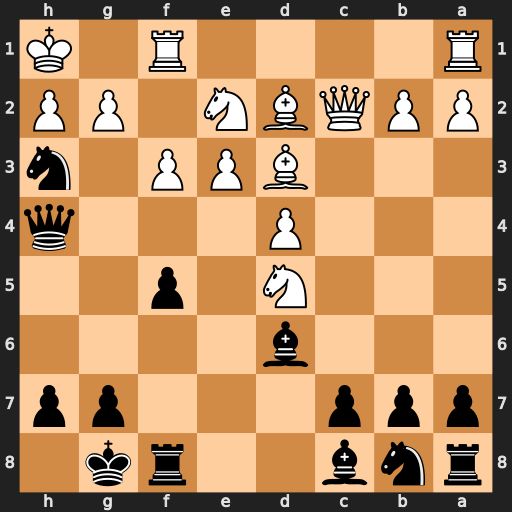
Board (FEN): rnb2rk1/ppp3pp/3b4/3N1p2/3P3q/3BPP1n/PPQBN1PP/R4R1K
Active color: b
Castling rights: -
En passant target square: -
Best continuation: Nf2+ Rxf2 Qxh2#